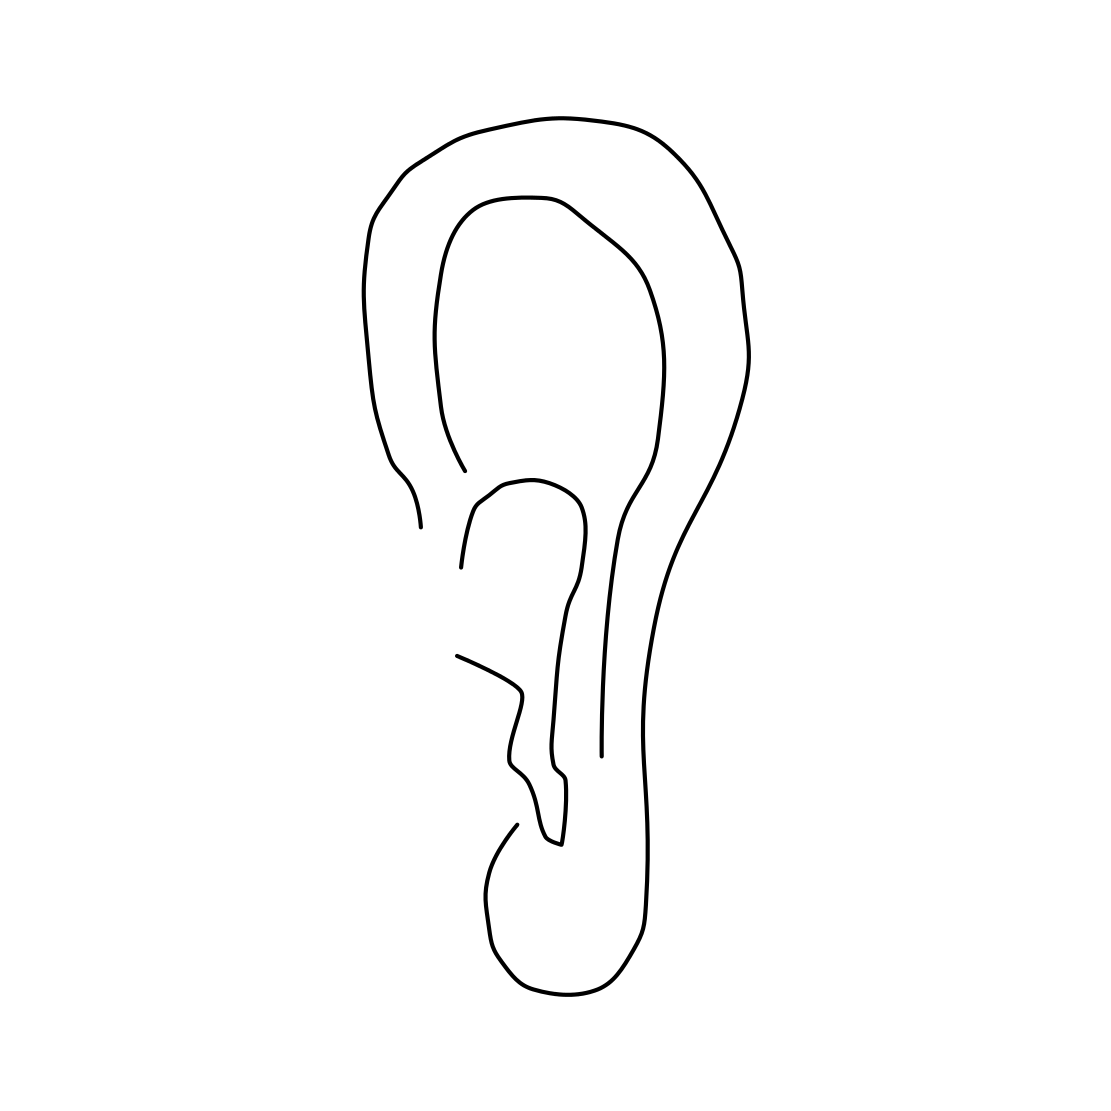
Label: ear